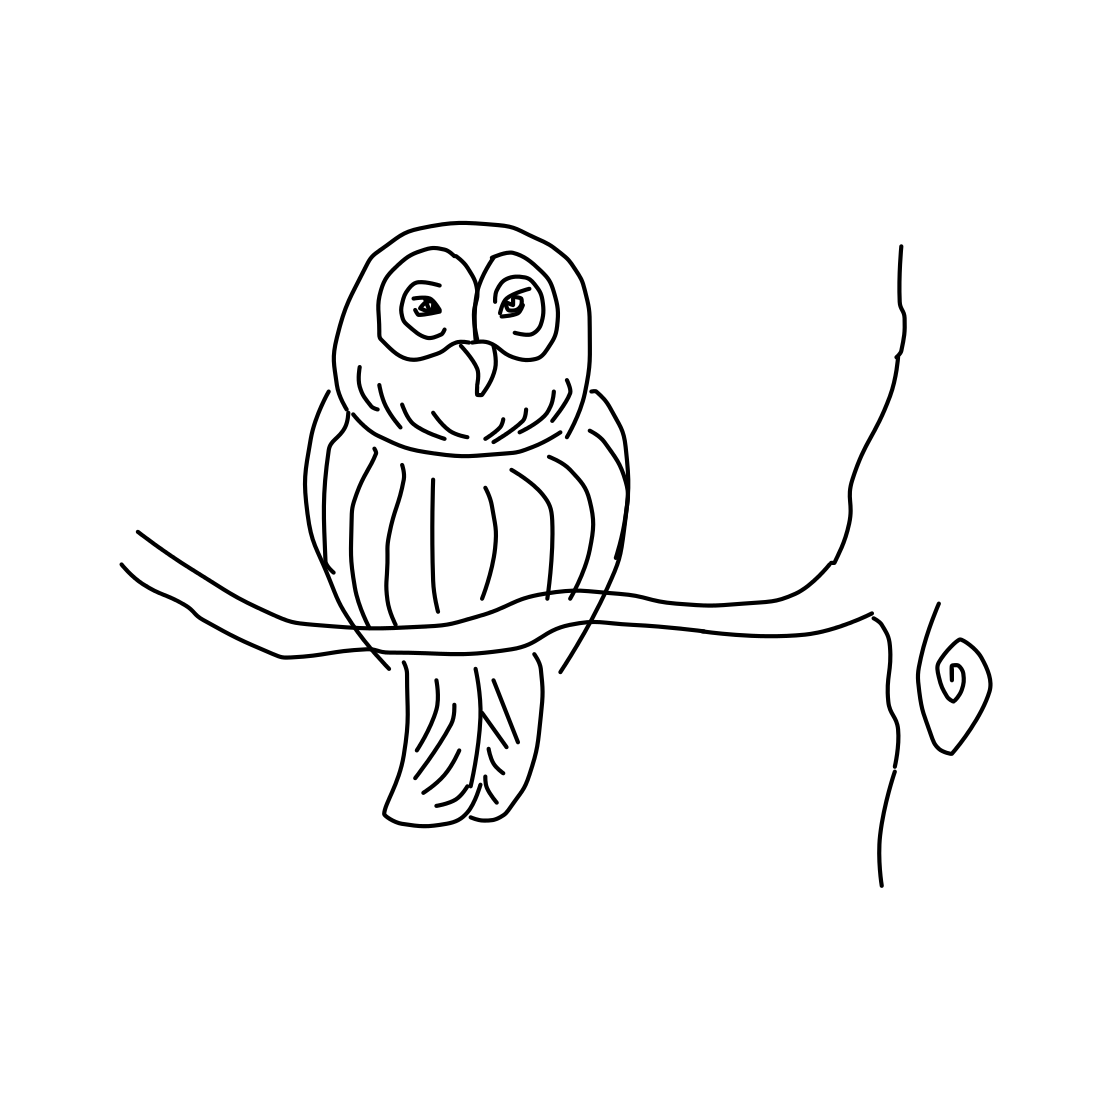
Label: owl